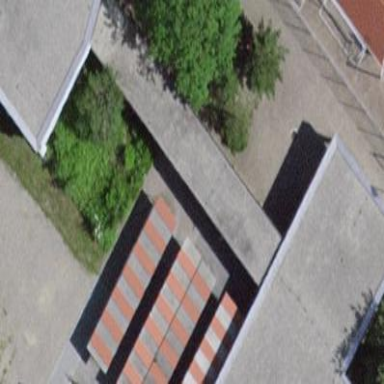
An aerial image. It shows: View of roof of building.